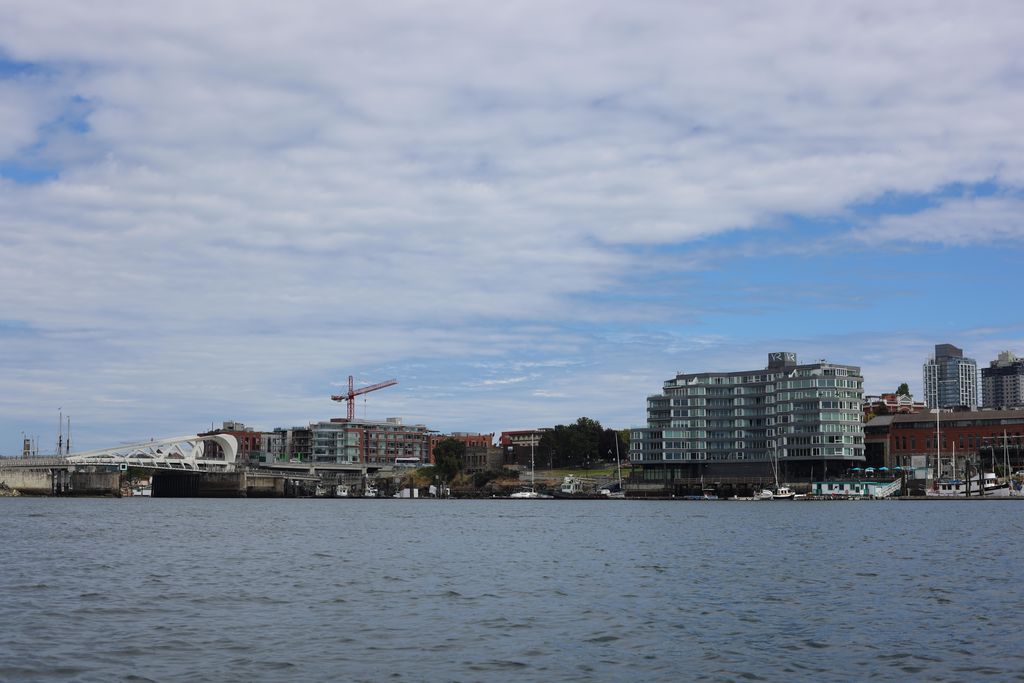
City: victoria